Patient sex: F
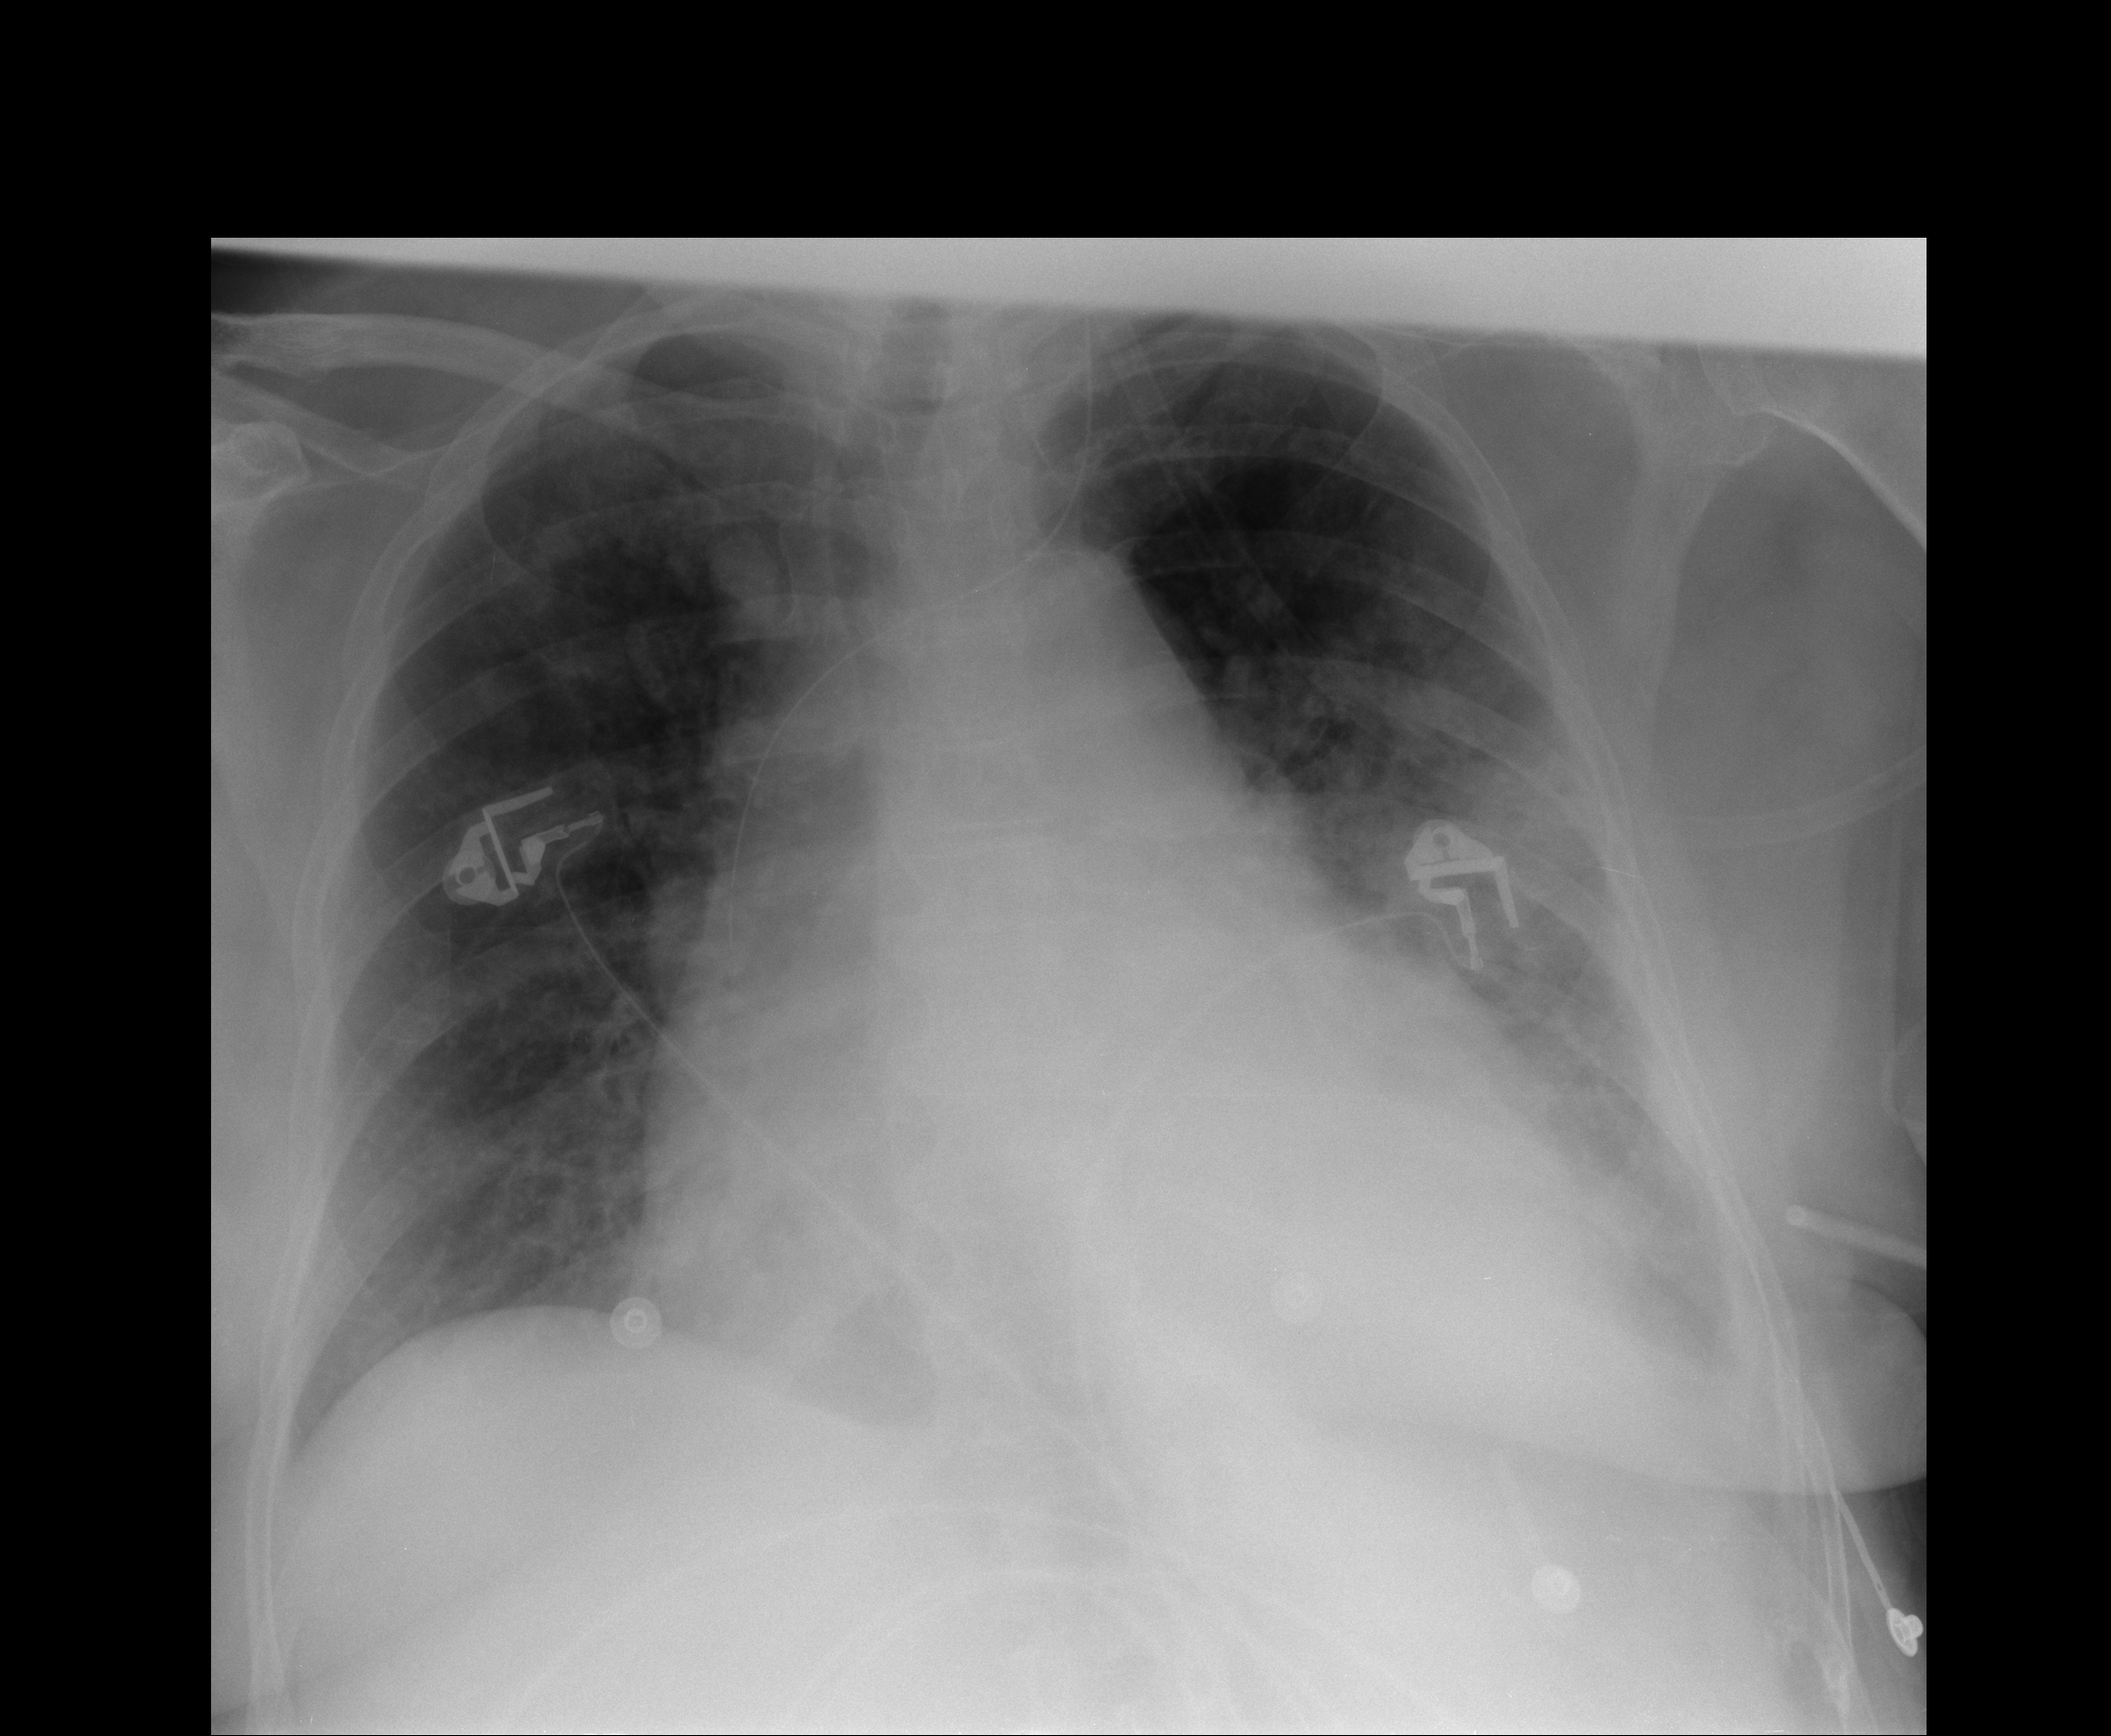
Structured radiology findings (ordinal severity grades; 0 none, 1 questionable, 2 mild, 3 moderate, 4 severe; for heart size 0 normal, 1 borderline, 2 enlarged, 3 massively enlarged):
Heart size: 3
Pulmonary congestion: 3
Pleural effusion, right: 0
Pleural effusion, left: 2
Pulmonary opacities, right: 4
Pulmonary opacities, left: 3
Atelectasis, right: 0
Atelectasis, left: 2